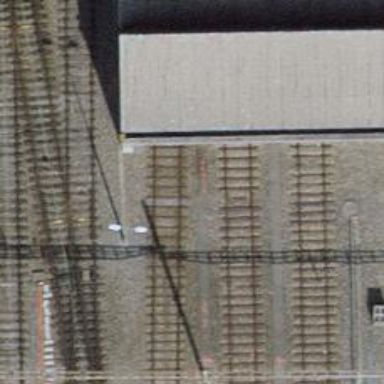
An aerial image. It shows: Single-track electrified railway with contact line. It is spur line for service.